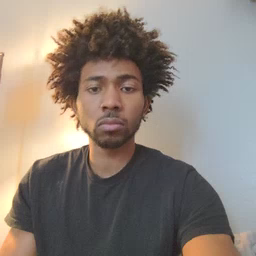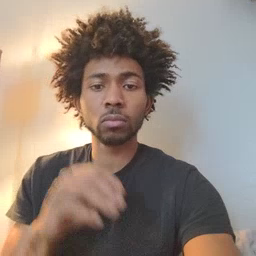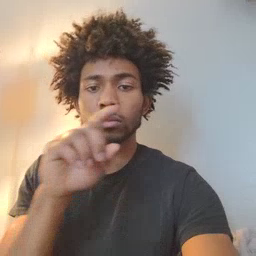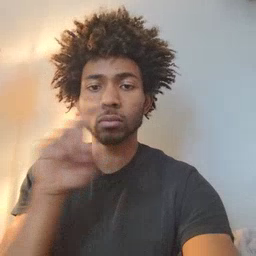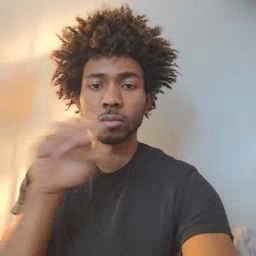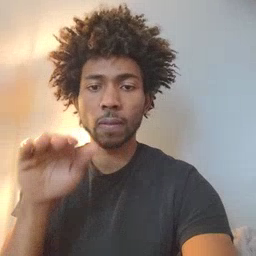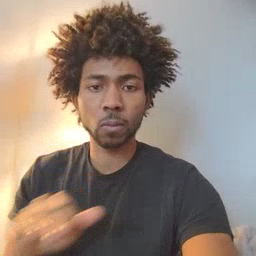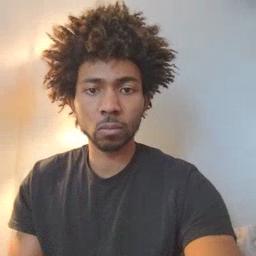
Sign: closet